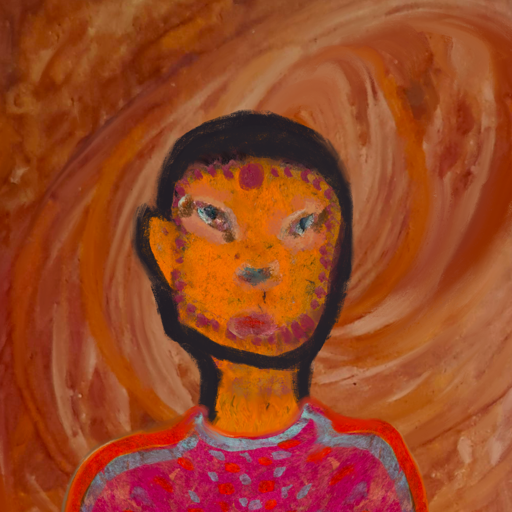
Background: Pious_Lady, Head And Neck Front: Doll, Face Front: Boggyland, Bust: Sisters, Hair Front: Blank, Head Accessory: Blank, Second Necklace: Blank, Necklace: Blank, Baby: Blank